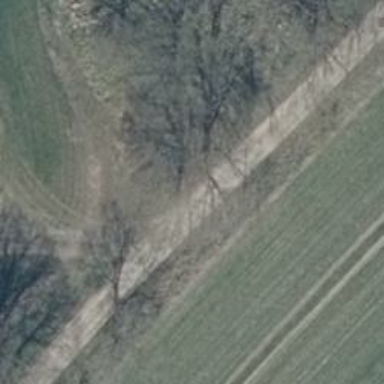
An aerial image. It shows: Ground track with grade 4 track type.